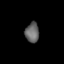
Tissue: lung
Cell type: Epithelial cells
Senescence score: 0.197
Nuclear area (px): 271
Mean DAPI intensity: 99.989